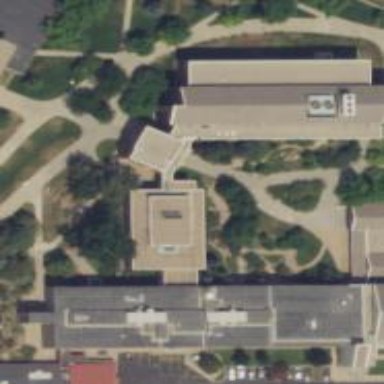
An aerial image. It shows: University building.